Question: I want to create nested XML from DataTable without loop.

I had tried the following code snippet
'''
DataSet ds=new DataSet ("EmployeeDetails");
DataTable dtConvert = datatable to be converted
ds.Tables.Add(dtConvert);
ds.WriteXml("sample.txt");
'''
and got the XML which looks like,
'''
<EmployeeDetails>
<Employee>
<name>John</name>
<city>chennai</city>
<state>Tamilnadu</state>
<country>India</country>
</Employee>
<Employee>
<name>David</name>
<city>Bangalore</city>
<state>Karnataka</state>
<country>India</country>
</Employee>
</EmployeeDetails>
'''
But the XML format I want is
'''
<EmployeeDetails>
<Employee>
<name>John</name>
<address>
<city>chennai</city>
<state>Tamilnadu</state>
<country>India</country>
</address>
</Employee>
<Employee>
<name>David</name>
<address>
<city>Bangalore</city>
<state>Karnataka</state>
<country>India</country>
</address>
</Employee>
</EmployeeDetails>
'''
Can anyone please guide me to do this in a best way?
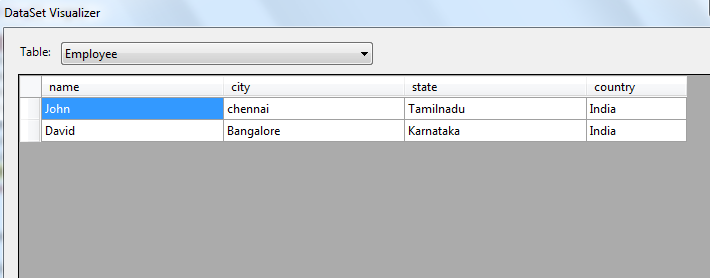
Answer: '''
DataSet ds = new DataSet("EmployeeList");
//create table address
DataTable address = new DataTable("Address");
DataColumn column;
//add column id
column = new DataColumn();
column.DataType = System.Type.GetType("System.Int32");
column.ColumnName = "ID";
address.Columns.Add(column);
//address.PrimaryKey = new DataColumn[1] { column };
//add column City
column = new DataColumn();
column.DataType = System.Type.GetType("System.String");
column.ColumnName = "City";
address.Columns.Add(column);
//add column State
column = new DataColumn();
column.DataType = System.Type.GetType("System.String");
column.ColumnName = "State";
address.Columns.Add(column);
//add column Country
column = new DataColumn();
column.DataType = System.Type.GetType("System.String");
column.ColumnName = "Country";
address.Columns.Add(column);
ds.Tables.Add(address); //add table address to dataset
//create table employee
DataTable employee = new DataTable("Employee");
//add column ID
column = new DataColumn();
column.DataType = System.Type.GetType("System.Int32");
column.ColumnName = "ID";
employee.Columns.Add(column);
employee.PrimaryKey = new DataColumn[1] { column };
//add column Name
column = new DataColumn();
column.DataType = System.Type.GetType("System.String");
column.ColumnName = "Name";
employee.Columns.Add(column);
//add column Address
//column = new DataColumn();
//column.DataType = System.Type.GetType("System.Int32");
//column.ColumnName = "Address";
//employee.Columns.Add(column);
ds.Tables.Add(employee); //add table employee to dataset
//set foreign key constraint
//ForeignKeyConstraint fk = new ForeignKeyConstraint("AddressFK",
//ds.Tables["Address"].Columns["ID"], ds.Tables["Employee"].Columns["Address"]);
//fk.DeleteRule = Rule.None;
//ds.Tables["Employee"].Constraints.Add(fk);
//
// fill data to data set
//
DataRow row;
row = address.NewRow();
row["ID"] = 1;
row["City"] = "test";
row["State"] = "test";
row["Country"] = "test";
address.Rows.Add(row);
row = employee.NewRow();
row["Name"] = "abc";
row["ID"] = 1;
//row["Address"] = 1;
employee.Rows.Add(row);
DataRelation relation = ds.Relations.Add("relation", ds.Tables["Employee"].Columns["ID"], ds.Tables["Address"].Columns["ID"]);
relation.Nested = true;
ds.WriteXml("test.txt"); //create xml from dataset
'''
What I'm trying to do here is creating 2 tables 'Employee' and 'Address'. 'Address' has 4 columns 'ID' - foreign key that refer to 'Employee' primary key, 'State', 'City', 'Country'. 'Employee' has 2 columns 'Name', 'ID' - primary key. Then add those tables to dataset 'ds'. Finally, create xml from 'ds'.
P/S: I write this in pure text (without using IDE because this computer doesn't has any IDE :(, so if any error on typo or syntax, please let me know)
I updated the code, now the result XML will look like this:
'''
<?xml version="1.0" standalone="yes"?>
<EmployeeList>
<Employee>
<ID>1</ID>
<Name>abc</Name>
<Address>
<ID>1</ID>
<City>test</City>
<State>test</State>
<Country>test</Country>
</Address>
</Employee>
</EmployeeList>
'''
I made a mistake with the relationship from last time, it should be a foreign key in 'address' that refer to 'employee' primary key (in this case, I user column 'ID')
to exclude ID from 'Address', add this line right before you call 'ds.WriteXML("test.xml")'
'''
ds.Tables["Address"].Columns["ID"].ColumnMapping = MappingType.Hidden;
'''
You can also add following line to exclude ID from employee as well:
'''
ds.Tables["Employee"].Columns["ID"].ColumnMapping = MappingType.Hidden;
'''